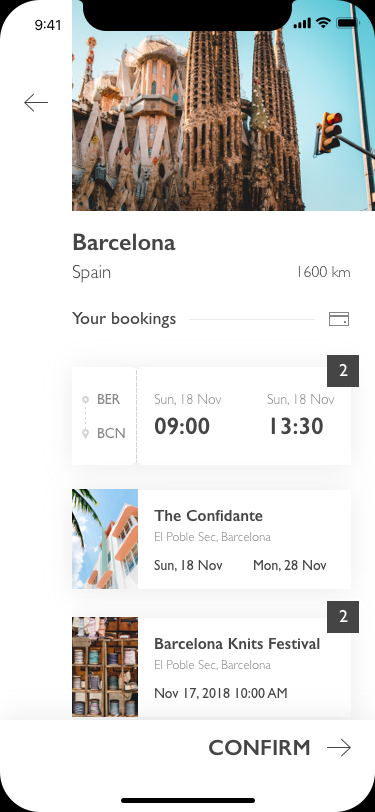
Text in this UI design:
Barcelona
Spain
Your bookings
2
2
1600 km